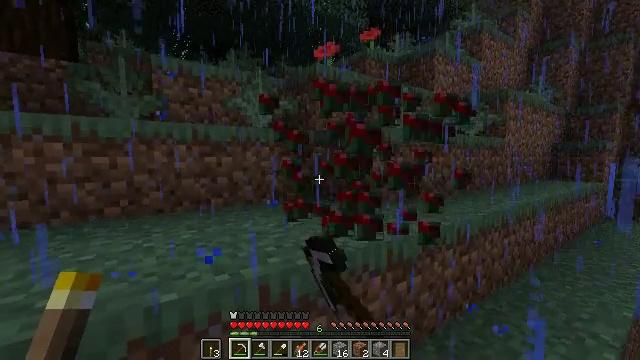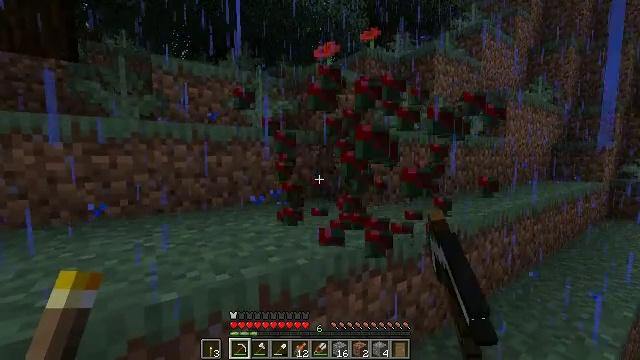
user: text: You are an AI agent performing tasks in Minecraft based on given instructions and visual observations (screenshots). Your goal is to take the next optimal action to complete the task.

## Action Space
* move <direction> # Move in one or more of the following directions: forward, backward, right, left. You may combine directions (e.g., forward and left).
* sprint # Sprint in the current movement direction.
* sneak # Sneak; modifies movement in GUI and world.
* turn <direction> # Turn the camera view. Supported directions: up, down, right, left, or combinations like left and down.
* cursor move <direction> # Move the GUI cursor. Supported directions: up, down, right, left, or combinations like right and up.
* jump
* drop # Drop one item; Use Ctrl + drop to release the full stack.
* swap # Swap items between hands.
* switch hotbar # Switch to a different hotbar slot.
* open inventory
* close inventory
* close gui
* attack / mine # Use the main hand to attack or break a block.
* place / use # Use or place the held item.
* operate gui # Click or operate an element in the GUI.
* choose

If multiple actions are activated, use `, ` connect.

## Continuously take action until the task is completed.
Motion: motion action
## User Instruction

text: Gather sweet berries from the bush.
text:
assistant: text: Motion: attack / mine
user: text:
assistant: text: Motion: attack / mine